Aerial crown-view tile of a tropical tree (Barro Colorado Island, Panama), acquired 20241112:
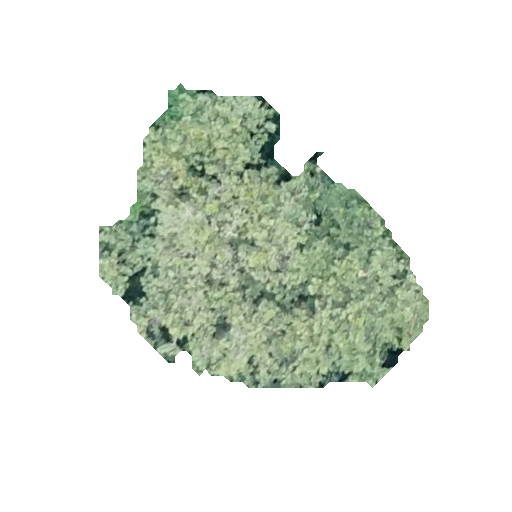
Species: Apeiba membranacea
GBIF accepted scientific name: Apeiba membranacea
Crown area: 100.961 m²